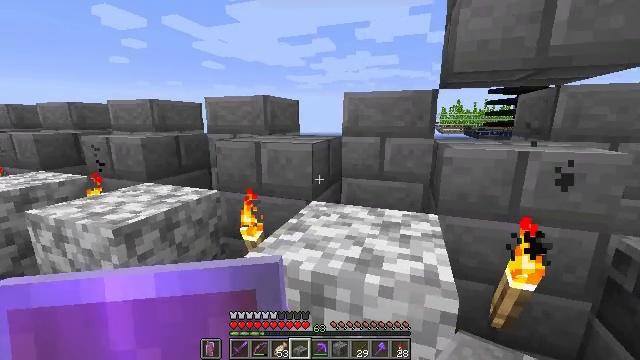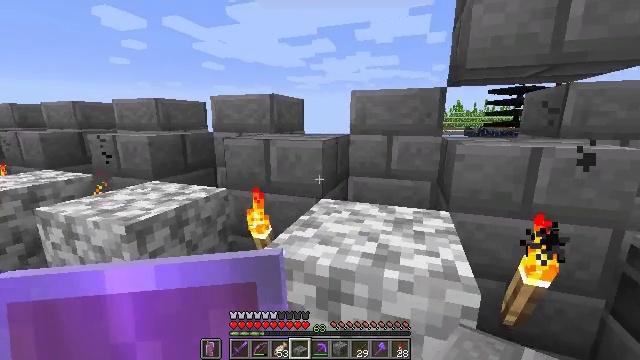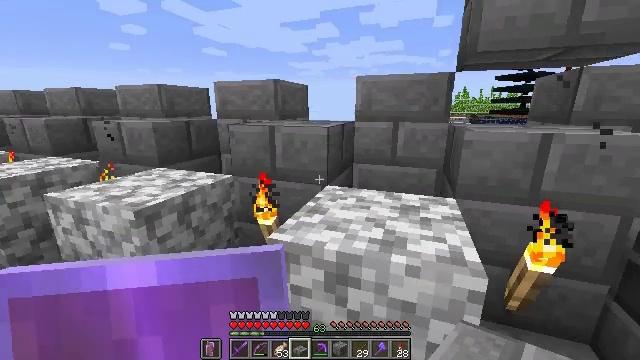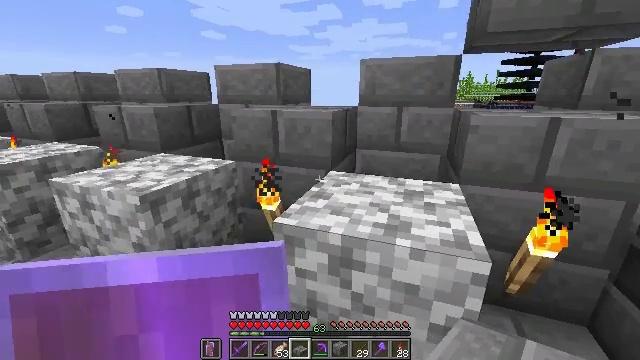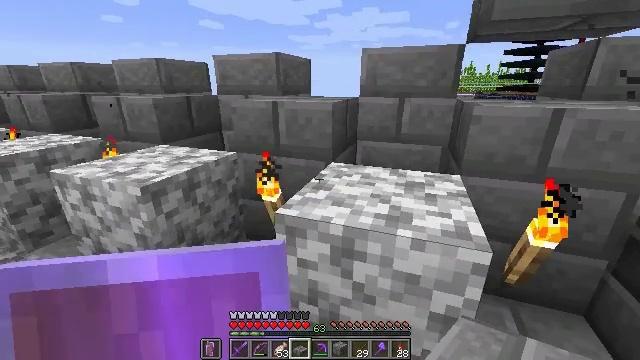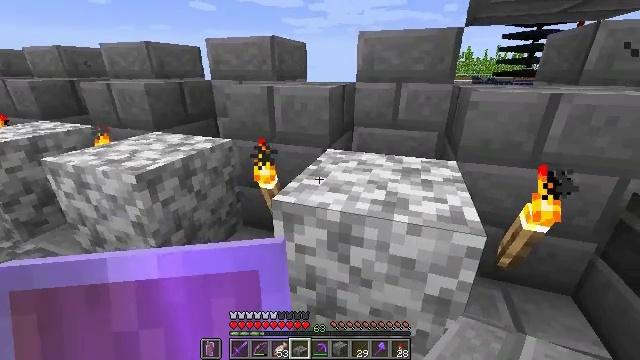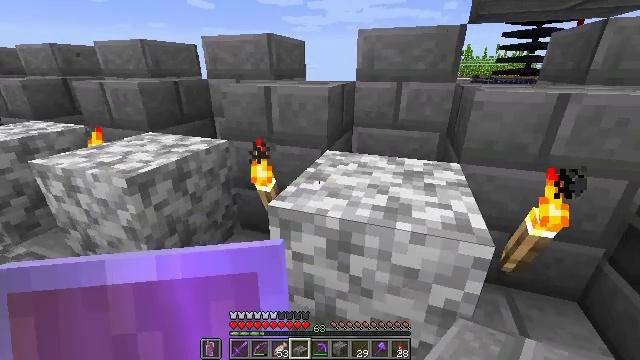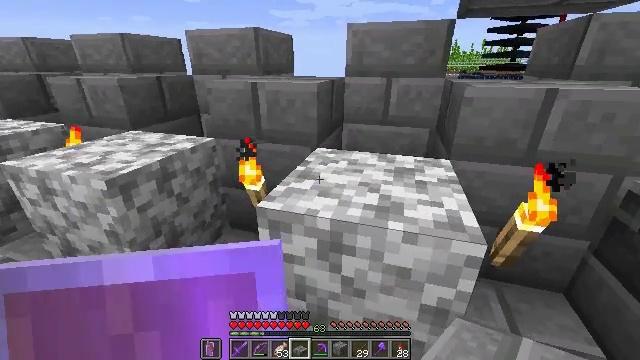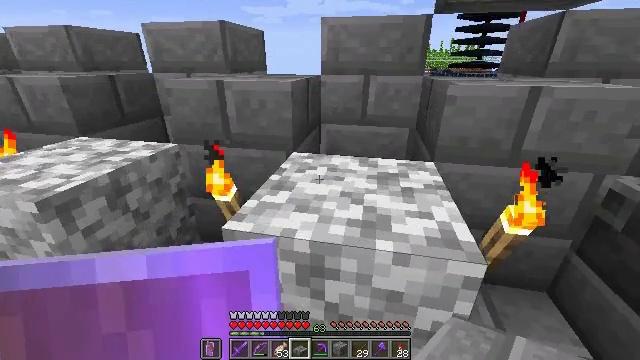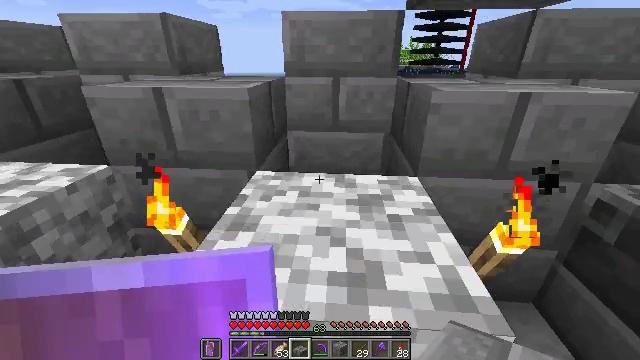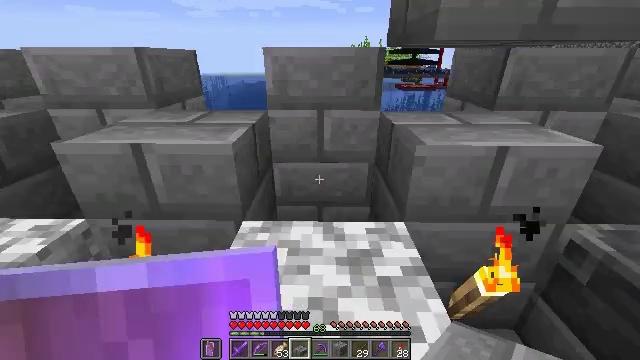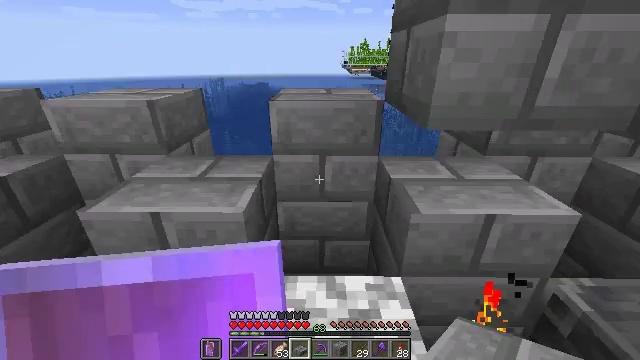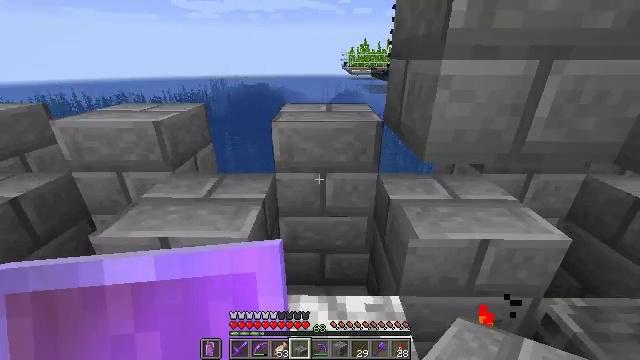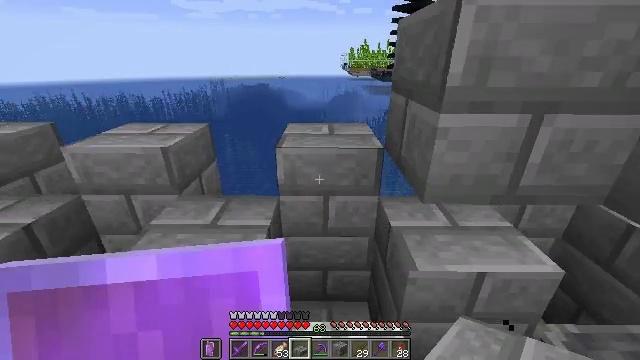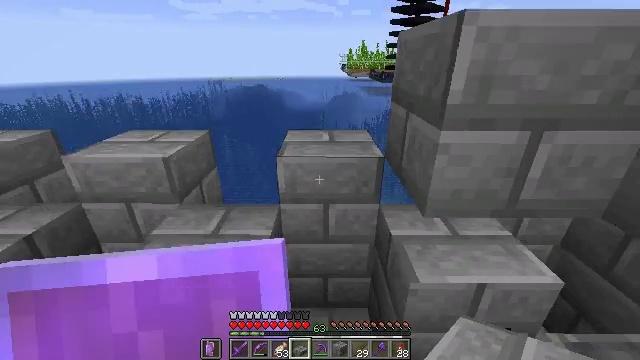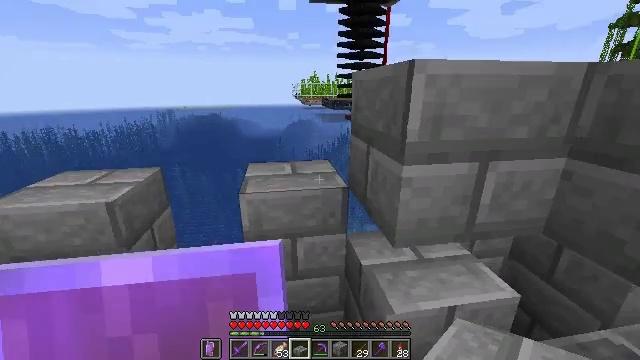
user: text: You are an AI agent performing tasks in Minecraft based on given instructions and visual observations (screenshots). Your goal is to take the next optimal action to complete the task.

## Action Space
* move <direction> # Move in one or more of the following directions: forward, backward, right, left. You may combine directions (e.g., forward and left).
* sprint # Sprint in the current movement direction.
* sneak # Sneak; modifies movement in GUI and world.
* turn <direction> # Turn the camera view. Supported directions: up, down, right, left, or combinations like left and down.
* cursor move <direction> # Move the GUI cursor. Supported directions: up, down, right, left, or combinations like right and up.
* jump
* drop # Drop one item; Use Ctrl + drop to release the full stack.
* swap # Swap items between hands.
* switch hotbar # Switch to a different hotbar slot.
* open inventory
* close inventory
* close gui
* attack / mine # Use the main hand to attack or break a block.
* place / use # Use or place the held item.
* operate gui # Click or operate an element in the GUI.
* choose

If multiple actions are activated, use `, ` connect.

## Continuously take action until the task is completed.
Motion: motion action
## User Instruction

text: Collect the blast furnace by mining it.
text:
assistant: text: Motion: no_op
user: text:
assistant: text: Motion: turn down
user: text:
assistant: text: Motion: turn down
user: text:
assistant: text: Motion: turn down
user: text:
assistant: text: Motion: turn down
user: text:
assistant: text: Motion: move forward
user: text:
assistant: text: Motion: move forward, turn right
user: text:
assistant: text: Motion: move forward, turn right
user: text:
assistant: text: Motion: move forward, turn right
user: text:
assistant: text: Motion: move forward, turn right, jump
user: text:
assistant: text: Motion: move forward, jump
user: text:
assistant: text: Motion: move forward, jump
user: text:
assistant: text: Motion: move forward and move left, jump
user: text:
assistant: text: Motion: move forward and move left
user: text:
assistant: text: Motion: move forward and move left, turn right and up
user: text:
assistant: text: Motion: move forward and move left, turn right and up
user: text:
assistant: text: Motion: move forward and move left, turn right and up
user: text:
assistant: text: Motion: turn right and up
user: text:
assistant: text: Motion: turn right and up
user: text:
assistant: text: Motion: turn right and up
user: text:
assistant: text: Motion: turn right
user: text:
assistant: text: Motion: no_op
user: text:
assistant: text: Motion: no_op
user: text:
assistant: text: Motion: no_op
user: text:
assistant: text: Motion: no_op
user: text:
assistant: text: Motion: no_op
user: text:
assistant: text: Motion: move forward
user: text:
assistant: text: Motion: move forward, jump
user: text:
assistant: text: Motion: move forward, jump
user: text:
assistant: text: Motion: move forward, jump